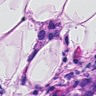
Metastatic tissue present: yes